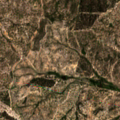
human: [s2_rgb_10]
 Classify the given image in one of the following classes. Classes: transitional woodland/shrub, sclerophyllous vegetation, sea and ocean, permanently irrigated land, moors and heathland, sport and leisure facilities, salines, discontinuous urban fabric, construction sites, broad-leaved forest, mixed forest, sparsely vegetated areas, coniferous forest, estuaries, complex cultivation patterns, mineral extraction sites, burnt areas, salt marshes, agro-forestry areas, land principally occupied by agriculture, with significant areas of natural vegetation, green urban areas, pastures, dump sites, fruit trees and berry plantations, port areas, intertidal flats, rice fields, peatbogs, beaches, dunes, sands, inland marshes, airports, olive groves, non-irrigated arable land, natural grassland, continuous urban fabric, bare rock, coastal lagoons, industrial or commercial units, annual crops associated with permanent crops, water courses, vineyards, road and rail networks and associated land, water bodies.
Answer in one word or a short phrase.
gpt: broad-leaved forest, mixed forest, transitional woodland/shrub